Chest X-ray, PA view. Patient: 75 years old, sex F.
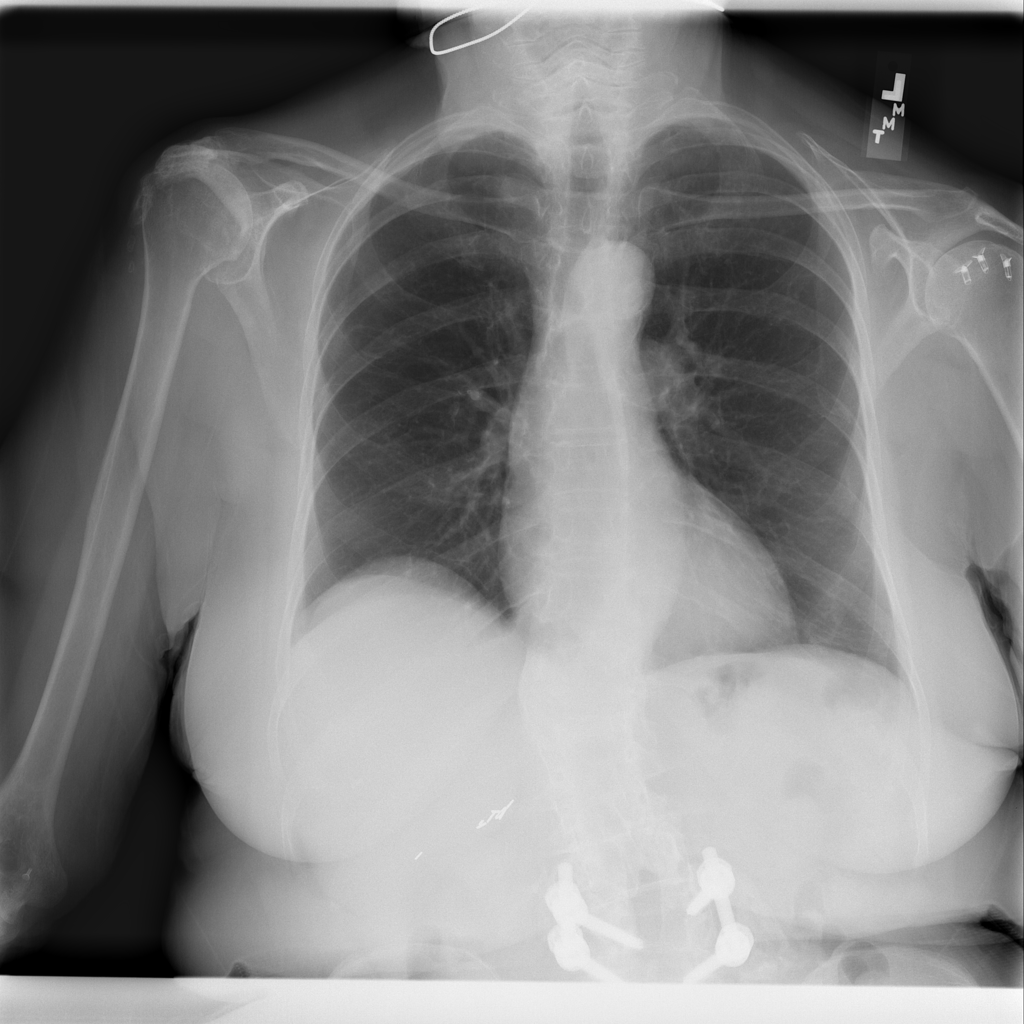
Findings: No Finding